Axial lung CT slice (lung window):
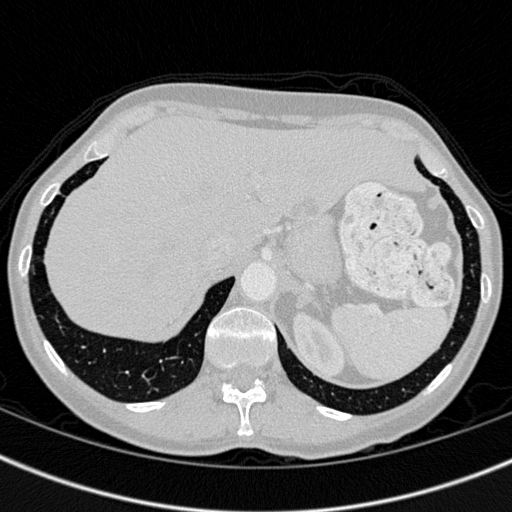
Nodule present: no